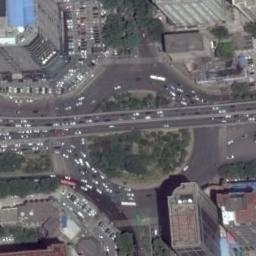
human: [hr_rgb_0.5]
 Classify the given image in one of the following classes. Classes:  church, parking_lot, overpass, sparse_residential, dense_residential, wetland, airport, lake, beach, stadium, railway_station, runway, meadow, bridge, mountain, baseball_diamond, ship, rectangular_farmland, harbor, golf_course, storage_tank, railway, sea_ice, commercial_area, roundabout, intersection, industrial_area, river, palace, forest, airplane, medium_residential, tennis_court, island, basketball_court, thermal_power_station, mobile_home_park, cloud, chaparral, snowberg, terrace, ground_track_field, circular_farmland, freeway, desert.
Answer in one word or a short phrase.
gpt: roundabout